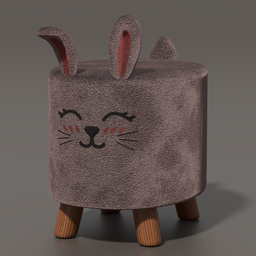
Label: furniture